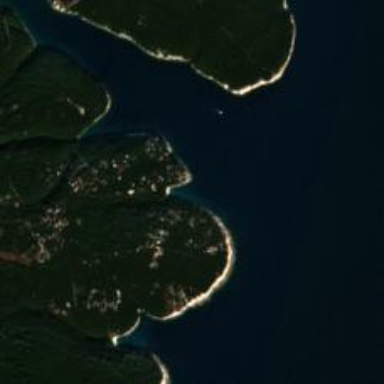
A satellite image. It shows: Beautiful bay in nature.